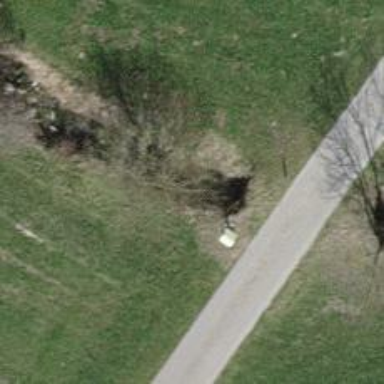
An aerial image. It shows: Culvert tunnel.